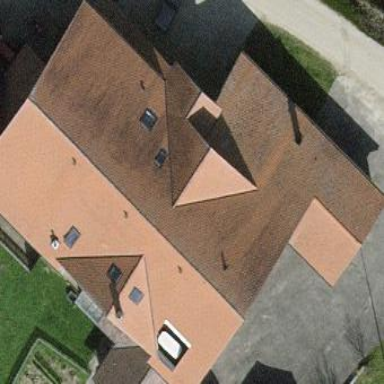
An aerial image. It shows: Simple house.